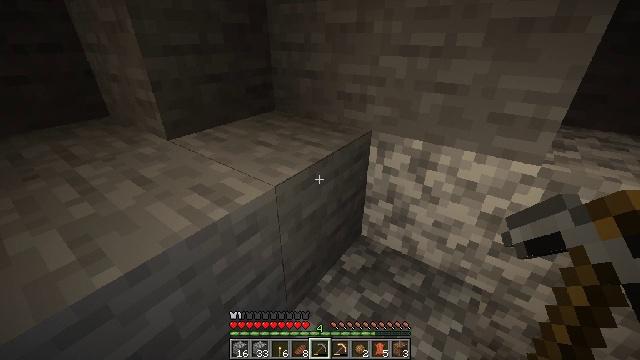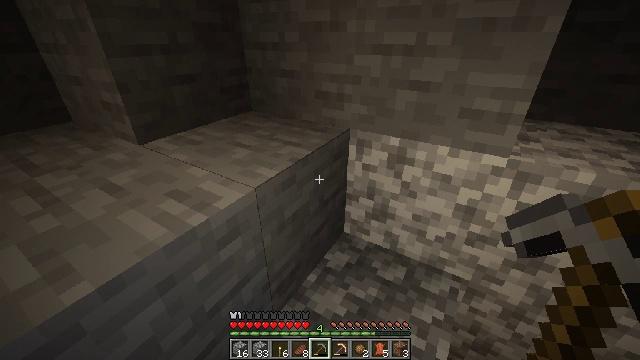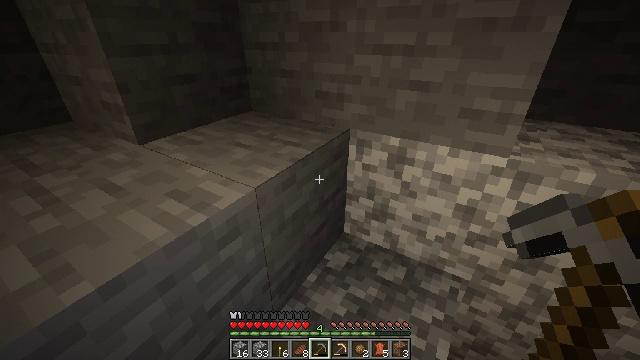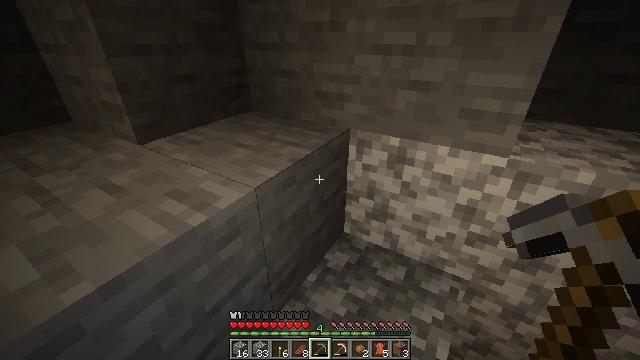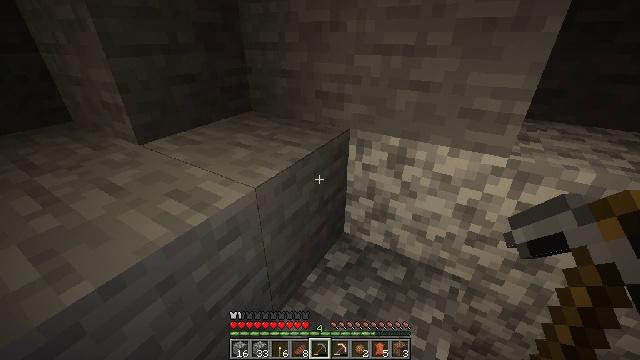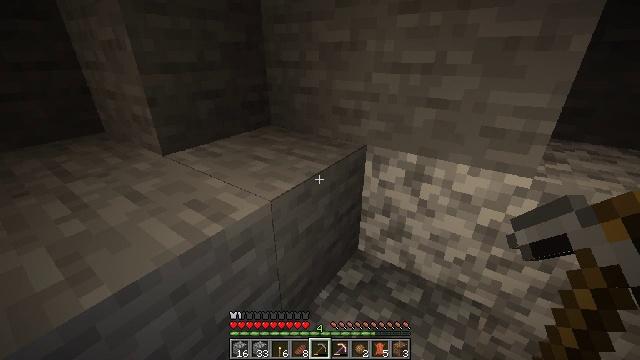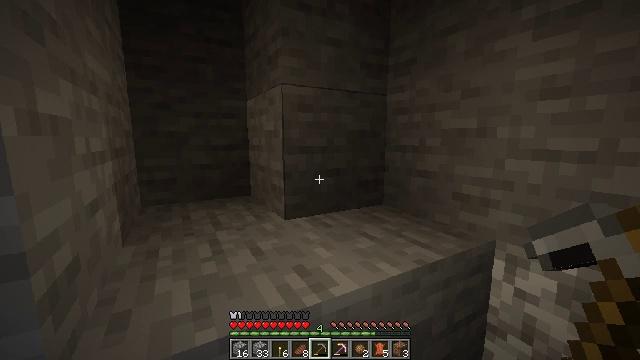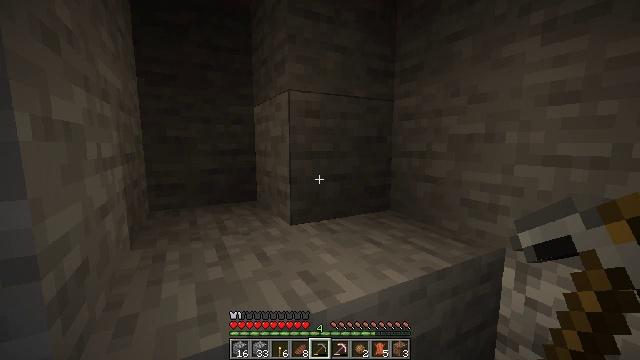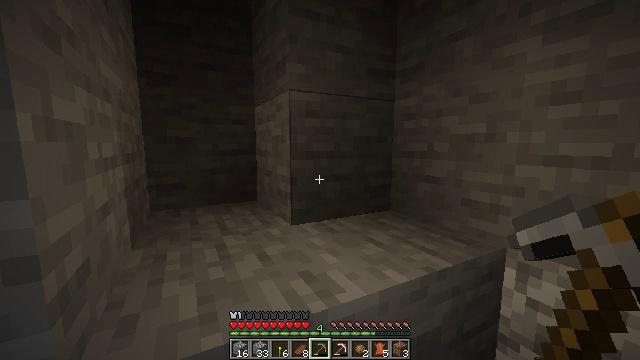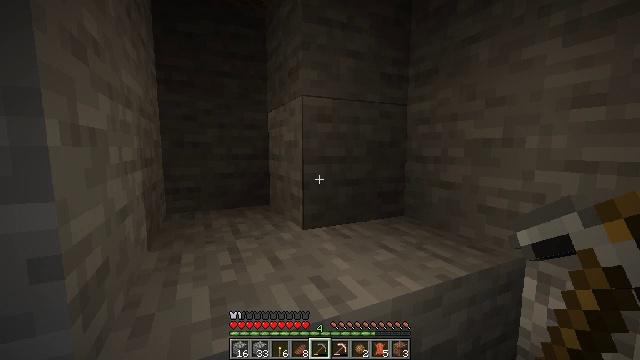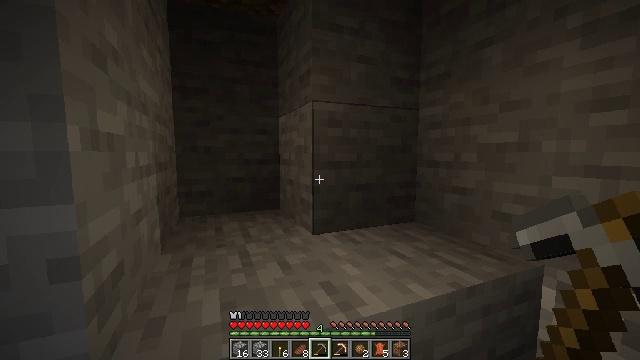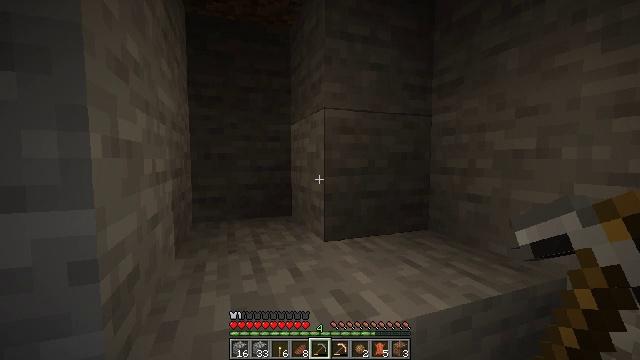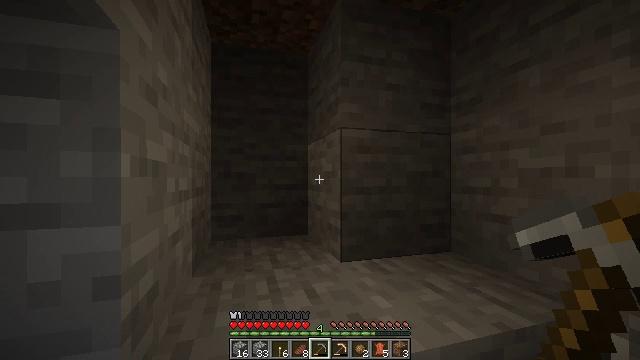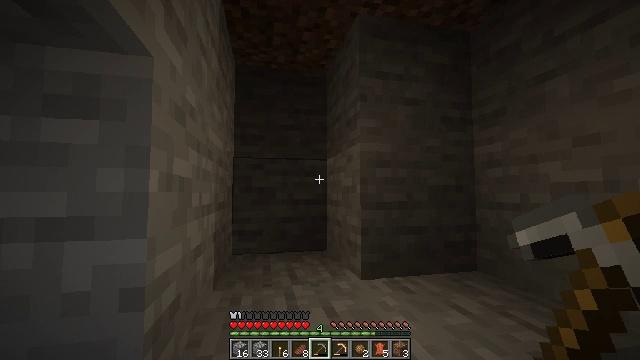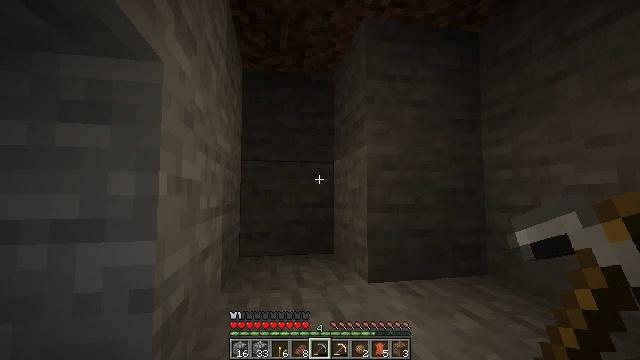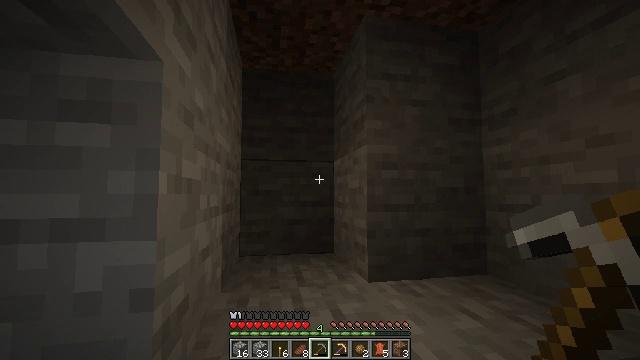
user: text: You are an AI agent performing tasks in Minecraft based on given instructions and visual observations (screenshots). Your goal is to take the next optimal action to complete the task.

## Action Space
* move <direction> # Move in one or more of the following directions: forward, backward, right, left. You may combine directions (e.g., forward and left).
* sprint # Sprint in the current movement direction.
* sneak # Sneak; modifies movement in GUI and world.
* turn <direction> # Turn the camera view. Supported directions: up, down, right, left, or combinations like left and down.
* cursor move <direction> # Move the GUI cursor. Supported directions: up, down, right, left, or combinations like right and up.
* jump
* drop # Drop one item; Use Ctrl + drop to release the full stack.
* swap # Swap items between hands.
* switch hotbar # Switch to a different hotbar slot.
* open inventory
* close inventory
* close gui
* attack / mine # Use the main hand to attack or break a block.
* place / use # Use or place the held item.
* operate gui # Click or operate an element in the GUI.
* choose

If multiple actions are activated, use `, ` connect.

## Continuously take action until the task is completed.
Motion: motion action
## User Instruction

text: Collect the grass from the surface.
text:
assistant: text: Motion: turn right
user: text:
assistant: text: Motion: no_op
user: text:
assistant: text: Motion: no_op
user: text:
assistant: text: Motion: no_op
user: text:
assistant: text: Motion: turn left and up
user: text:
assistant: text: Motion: turn left and up
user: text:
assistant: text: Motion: turn left and up
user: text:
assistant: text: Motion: no_op
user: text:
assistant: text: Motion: turn left and up
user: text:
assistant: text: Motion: turn left and up
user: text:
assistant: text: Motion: turn left and up
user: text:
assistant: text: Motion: turn left and up
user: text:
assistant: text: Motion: turn left and up
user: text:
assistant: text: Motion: turn left
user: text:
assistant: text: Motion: no_op
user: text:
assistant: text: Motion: no_op
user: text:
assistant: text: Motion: no_op
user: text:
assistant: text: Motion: no_op
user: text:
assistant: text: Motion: no_op
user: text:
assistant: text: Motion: turn right and up
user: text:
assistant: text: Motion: turn right and up
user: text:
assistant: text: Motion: turn right and up
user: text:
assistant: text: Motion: turn up
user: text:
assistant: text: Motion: no_op
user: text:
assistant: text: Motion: no_op
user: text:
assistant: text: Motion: no_op
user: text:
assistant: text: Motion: no_op
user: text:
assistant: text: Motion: no_op
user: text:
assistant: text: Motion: no_op
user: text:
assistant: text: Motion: turn right and down